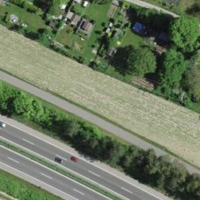
EUNIS habitat code: 57
Species observed at this site:
Prunus avium